Interaction volume radius: 5 \u00c5
Interaction volume height: 20 \u00c5
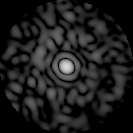
Disorder parameter: 0.8425